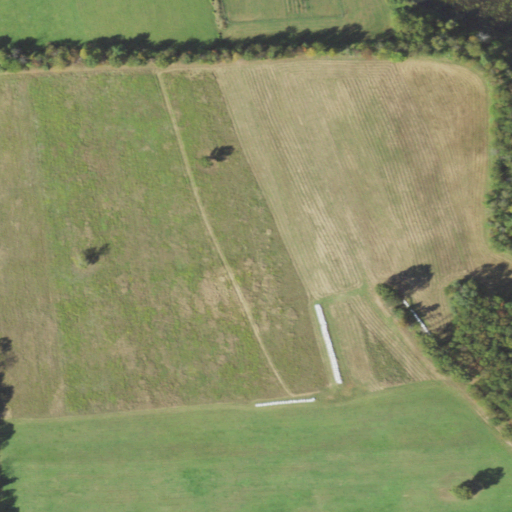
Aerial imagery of mountain in Pennsylvania named Pompey Hill containing pasture, woody wetlands, deciduous forest, and herbaceous wetlands